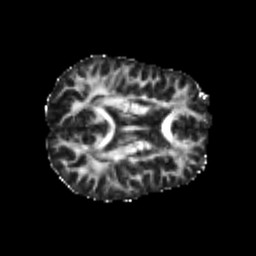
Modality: FA
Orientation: axial
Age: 22
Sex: male
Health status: healthy
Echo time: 0.074 s